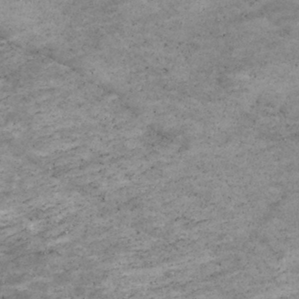
Label: non_frost